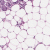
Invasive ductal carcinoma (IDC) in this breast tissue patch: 1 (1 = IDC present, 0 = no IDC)